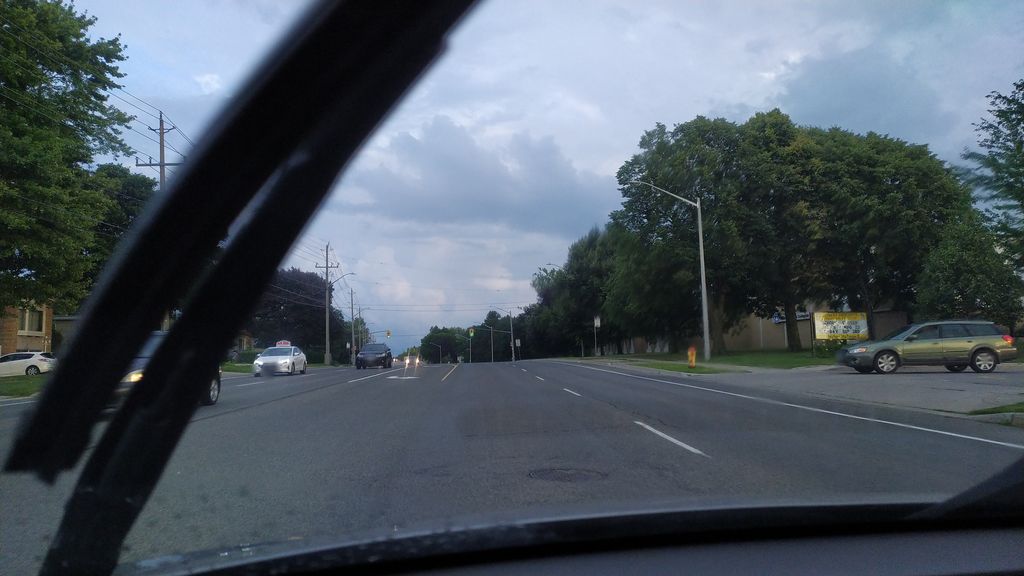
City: kitchener-waterloo